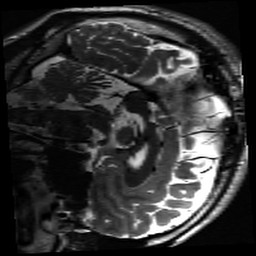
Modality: inplaneT2
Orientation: sagittal